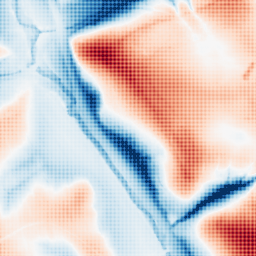
Category: trend_removal
Decomposition family: local_polynomial
Decomposition parameters: window_size: 101
degree: 2
Upsampling method: sinc_hamming
Upsampling parameters: scale: 4
kernel_size: 4
Upsampling scale: 4